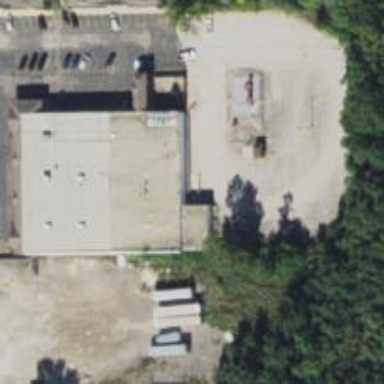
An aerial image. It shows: Commercial building.